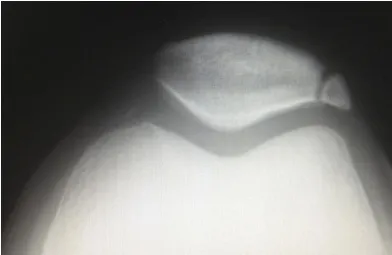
Initial radiograph in a patient with anterior knee pain following fall onto left knee, showing bipartite patella with no bony abnormalities.
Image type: radiology (x_ray)